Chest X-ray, AP view. Patient: 28 years old, sex M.
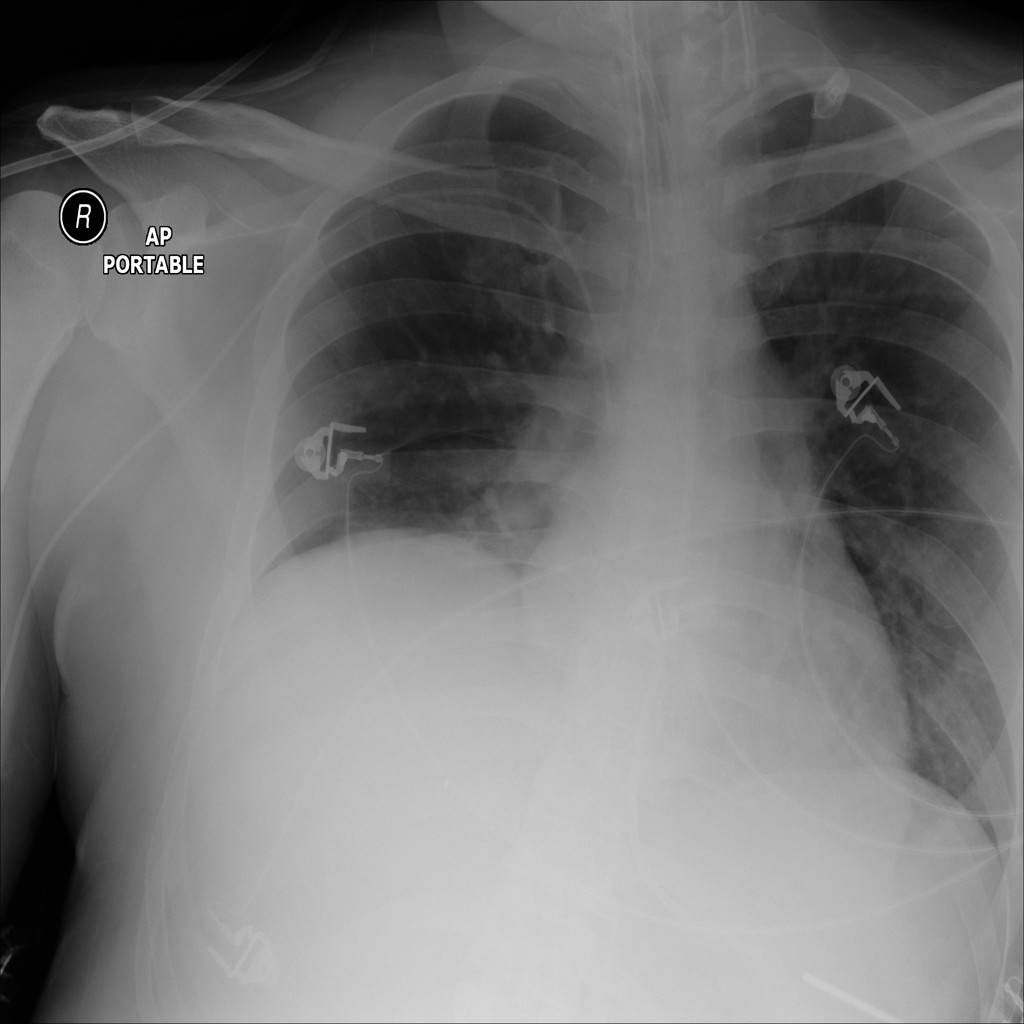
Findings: Atelectasis, Infiltration